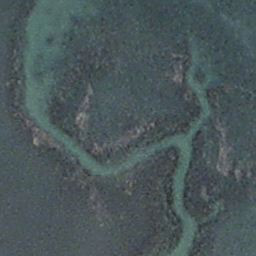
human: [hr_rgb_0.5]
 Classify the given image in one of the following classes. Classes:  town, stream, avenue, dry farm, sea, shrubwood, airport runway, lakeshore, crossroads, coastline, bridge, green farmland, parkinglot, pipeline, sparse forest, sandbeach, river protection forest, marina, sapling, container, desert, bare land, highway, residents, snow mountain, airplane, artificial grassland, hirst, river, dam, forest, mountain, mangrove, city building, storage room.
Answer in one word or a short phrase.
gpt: stream